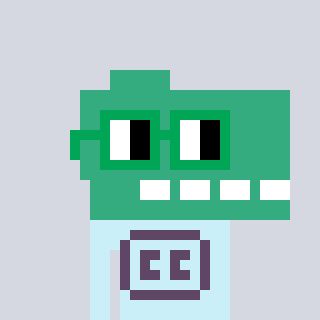
a pixel art character with square green glasses, a dino-shaped head and a cold-colored body on a cool background